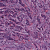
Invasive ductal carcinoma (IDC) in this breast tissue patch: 1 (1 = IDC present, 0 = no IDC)